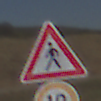
Verkehrszeichen: FussgaengerRechts
Zusatzzeichen unten: Geschwindigkeit10
Umgebung: Outdoor, RoadRail
Tageszeit: Midday
Wetter: Clear
Licht: Natural
Jahreszeit: Summer
Kontrast: HighContrast